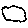
Label: cloud